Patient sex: F
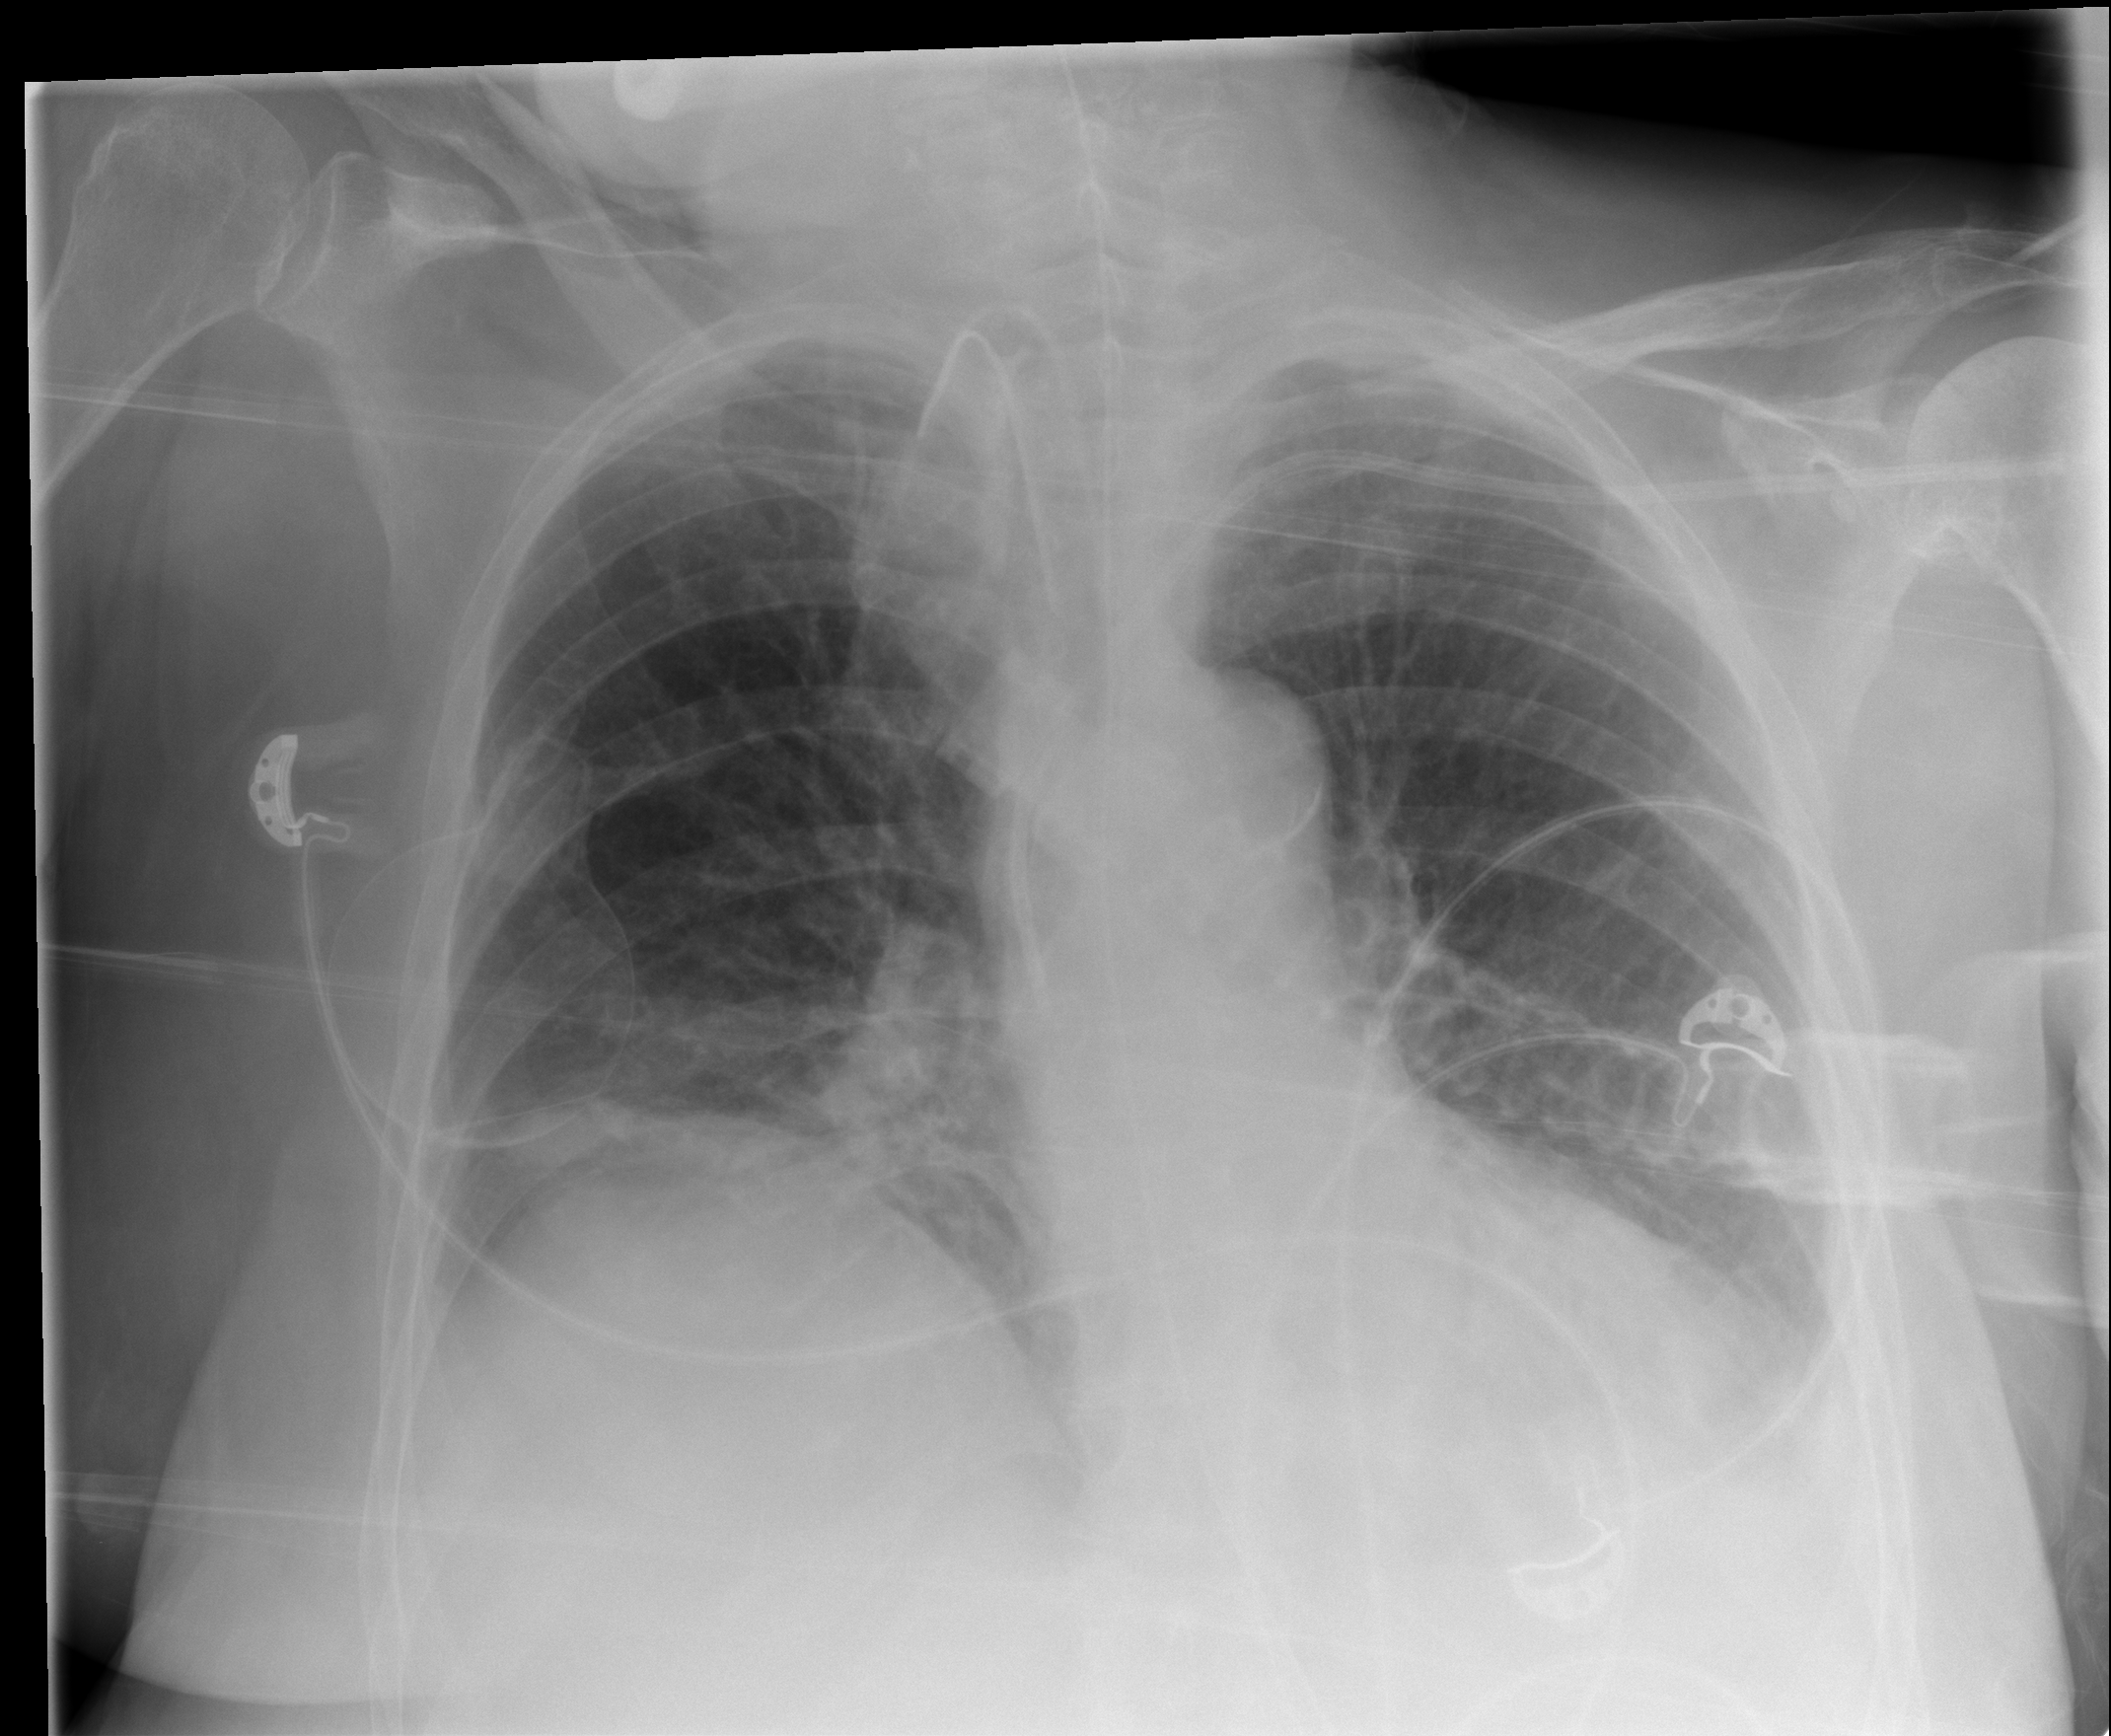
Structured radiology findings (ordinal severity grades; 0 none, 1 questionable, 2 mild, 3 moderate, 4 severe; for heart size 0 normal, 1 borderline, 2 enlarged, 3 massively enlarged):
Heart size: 0
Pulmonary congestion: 1
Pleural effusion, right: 0
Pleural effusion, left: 1
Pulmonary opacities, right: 1
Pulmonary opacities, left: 0
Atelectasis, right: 2
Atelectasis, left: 1